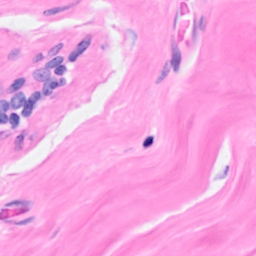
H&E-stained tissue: Breast